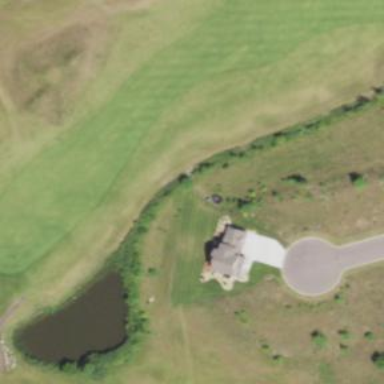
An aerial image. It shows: Golf fairway surrounded by grass.